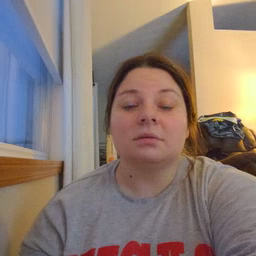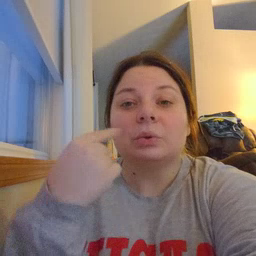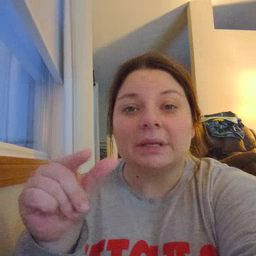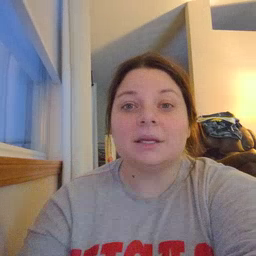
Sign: green